Interaction volume radius: 5 \u00c5
Interaction volume height: 10 \u00c5
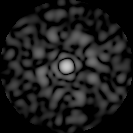
Disorder parameter: 0.8544